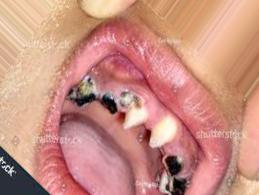
Condition: Caries